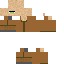
A male human skin with medium skin, wearing brown long hair dressed in a blue hoodie and brown pants, featuring a closed mouth.